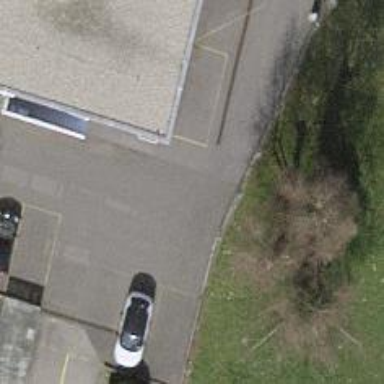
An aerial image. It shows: Parking aisle designated as service road.